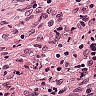
Metastatic tissue present: no